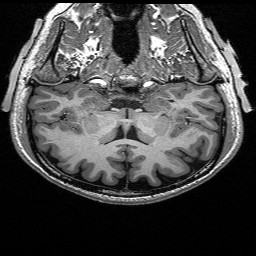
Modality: T1w
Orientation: sagittal